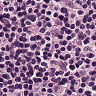
Metastatic tissue present: no